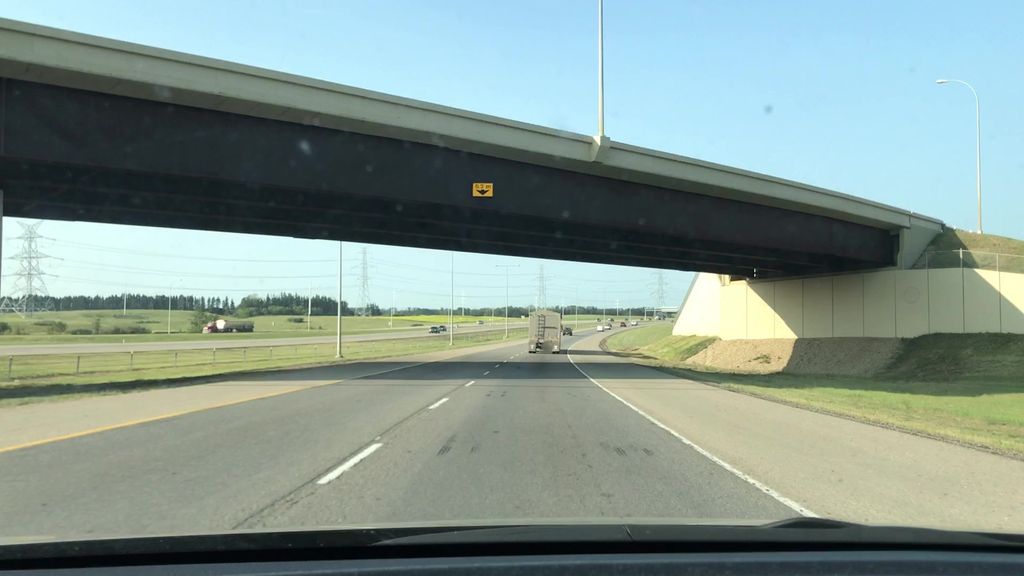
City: edmonton